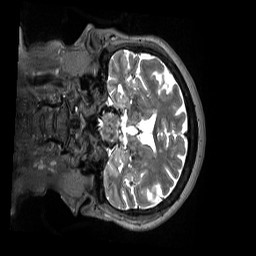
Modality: T2w
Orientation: coronal
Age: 64
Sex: female
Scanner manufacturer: siemens
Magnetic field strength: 3 T
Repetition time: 3.2 s
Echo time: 0.412 s